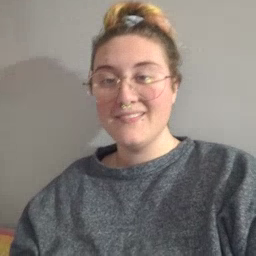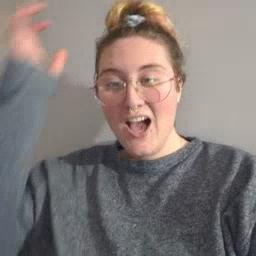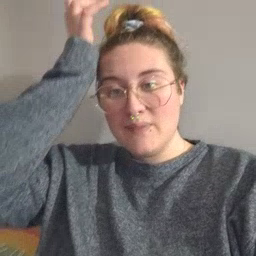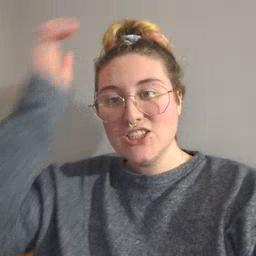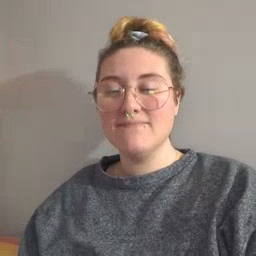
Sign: garbage